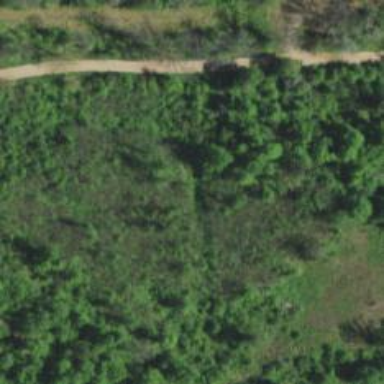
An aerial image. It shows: Abandoned railway with historical significance.